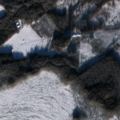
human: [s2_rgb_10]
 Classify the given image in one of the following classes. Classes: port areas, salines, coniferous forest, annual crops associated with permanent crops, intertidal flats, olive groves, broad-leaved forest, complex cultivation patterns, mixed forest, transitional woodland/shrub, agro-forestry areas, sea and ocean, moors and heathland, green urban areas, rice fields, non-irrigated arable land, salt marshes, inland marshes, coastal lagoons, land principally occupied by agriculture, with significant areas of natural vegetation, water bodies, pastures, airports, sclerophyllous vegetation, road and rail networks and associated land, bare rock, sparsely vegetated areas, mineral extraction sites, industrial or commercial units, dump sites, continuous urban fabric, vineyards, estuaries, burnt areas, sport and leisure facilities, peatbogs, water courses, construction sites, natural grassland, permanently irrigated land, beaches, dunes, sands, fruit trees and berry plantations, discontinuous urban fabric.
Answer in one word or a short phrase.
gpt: coniferous forest, mixed forest, transitional woodland/shrub, peatbogs